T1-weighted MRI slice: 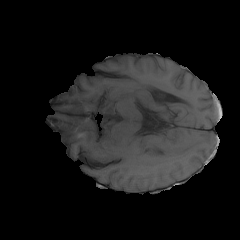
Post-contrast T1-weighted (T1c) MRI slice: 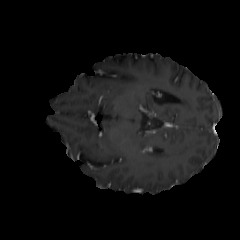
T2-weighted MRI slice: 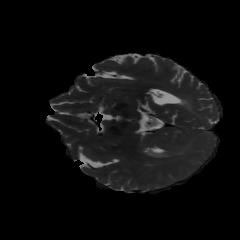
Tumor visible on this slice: yes